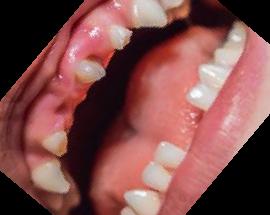
Condition: hypodontia